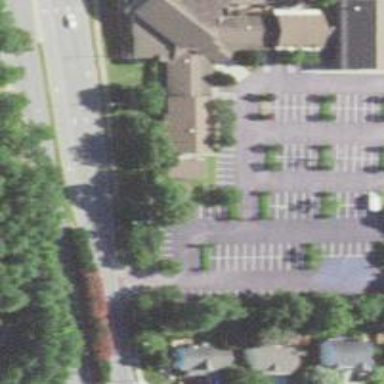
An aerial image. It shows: Commercial building that is also place of worship.